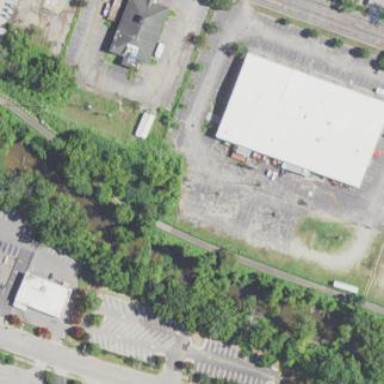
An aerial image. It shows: Commercial building.